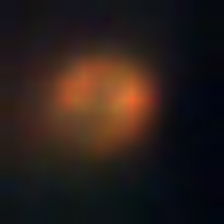
Taxon: NanoPlankton
Group: Other